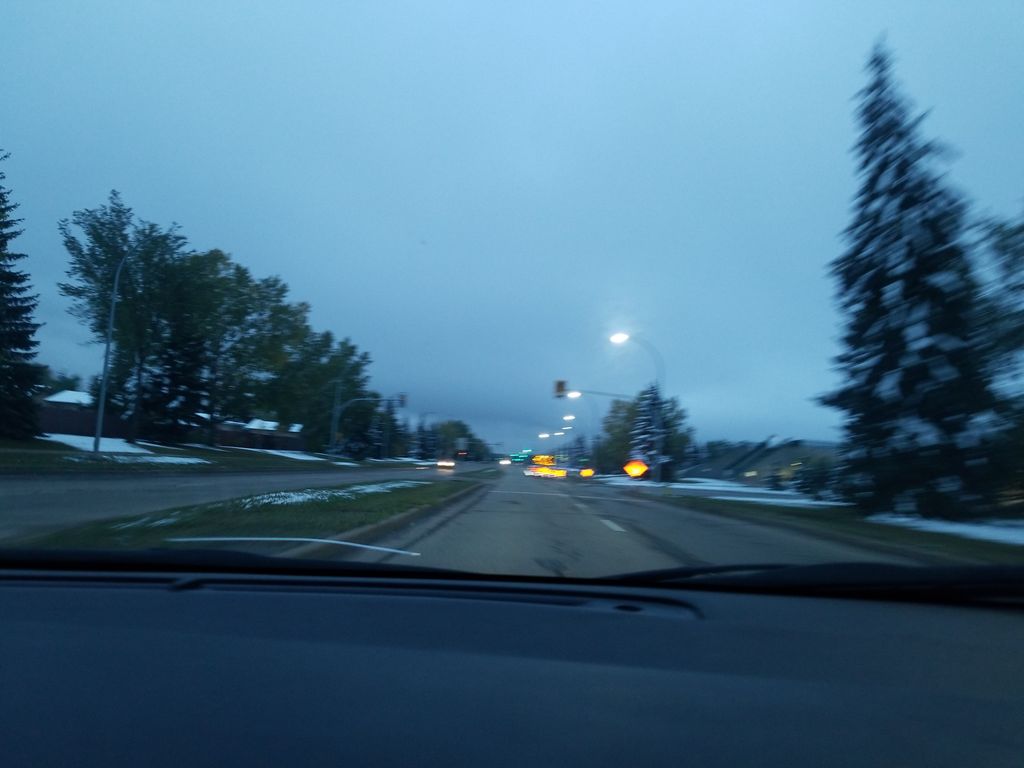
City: edmonton